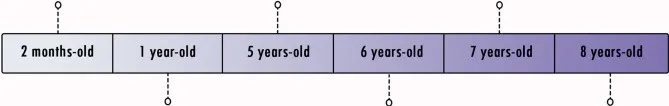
Timeline of clinical events.
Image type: chart (chart)